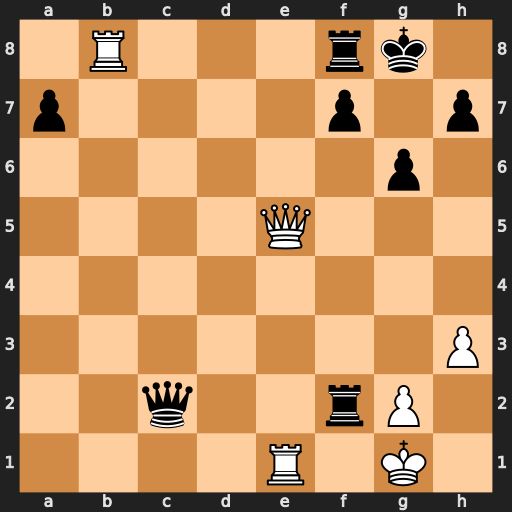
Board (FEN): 1R3rk1/p4p1p/6p1/4Q3/8/7P/2q2rP1/4R1K1
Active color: w
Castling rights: -
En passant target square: -
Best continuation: Rxf8+ Kxf8 Qh8#